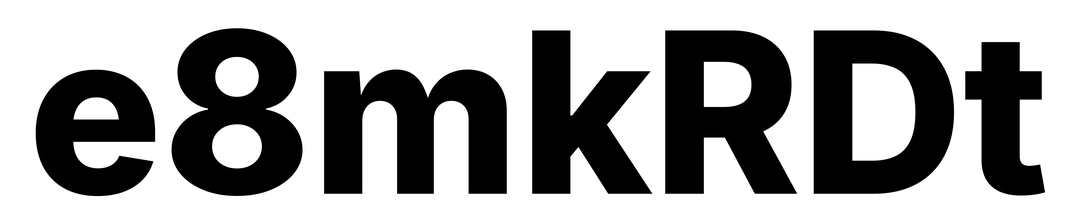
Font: Inter_ExtraBold